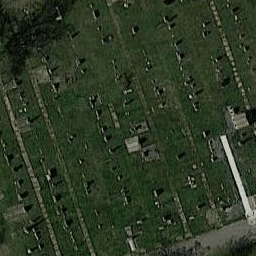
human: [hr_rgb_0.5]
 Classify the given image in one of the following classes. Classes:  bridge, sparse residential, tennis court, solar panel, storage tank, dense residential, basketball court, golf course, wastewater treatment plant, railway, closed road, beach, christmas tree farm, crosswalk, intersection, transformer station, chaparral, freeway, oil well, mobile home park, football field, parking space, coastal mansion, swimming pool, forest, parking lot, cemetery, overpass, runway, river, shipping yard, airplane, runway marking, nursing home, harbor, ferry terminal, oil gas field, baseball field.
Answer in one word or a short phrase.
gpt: cemetery